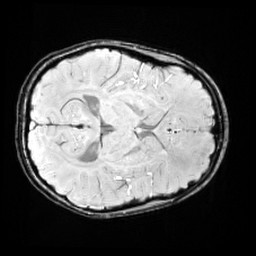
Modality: SWI
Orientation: axial
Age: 10
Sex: female
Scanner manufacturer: siemens
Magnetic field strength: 3 T
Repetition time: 0.027 s
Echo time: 0.02 s